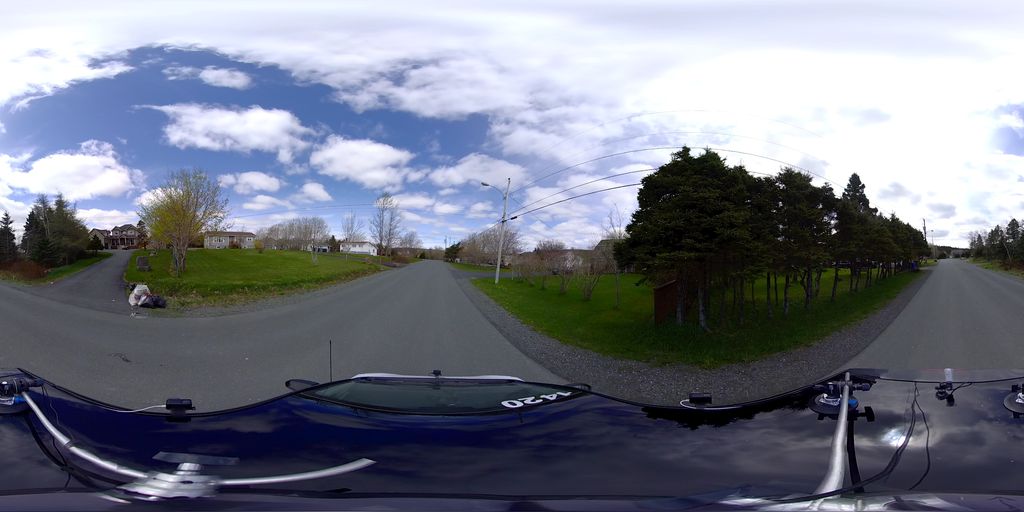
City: st_johns